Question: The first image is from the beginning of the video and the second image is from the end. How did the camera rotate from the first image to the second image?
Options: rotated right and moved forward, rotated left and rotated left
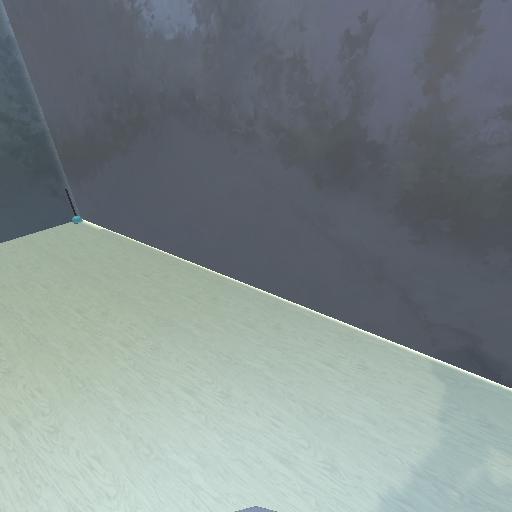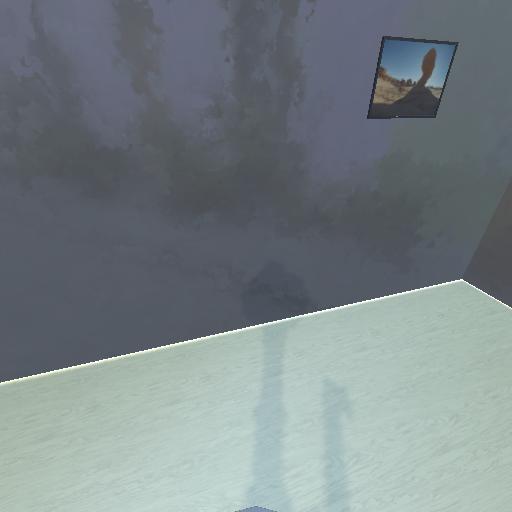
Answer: rotated right and moved forward